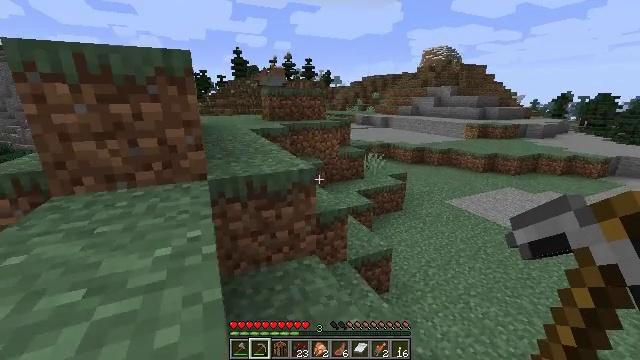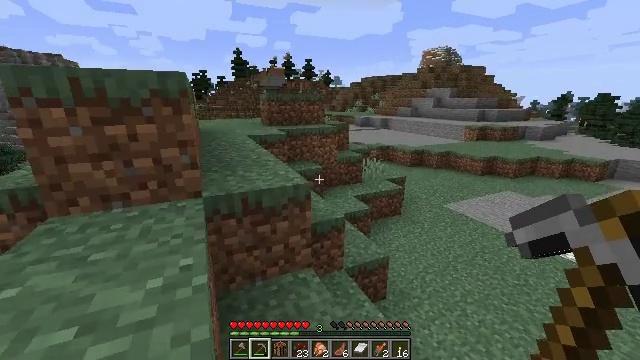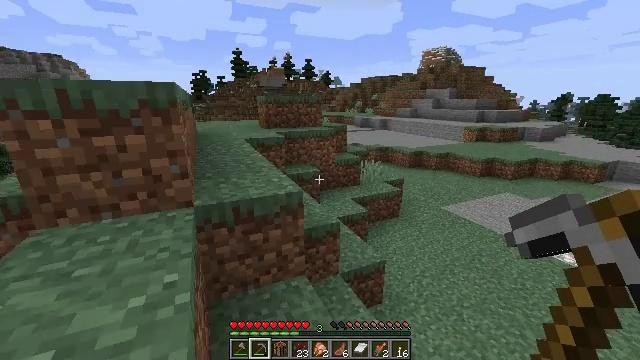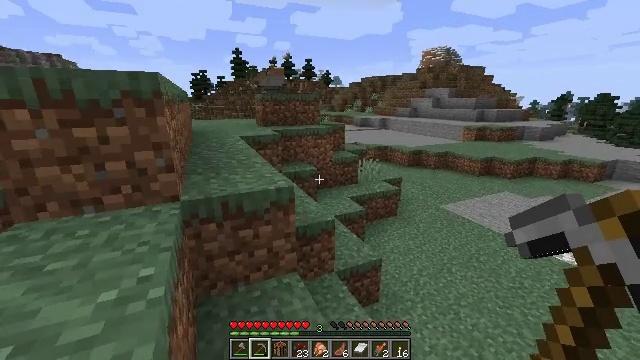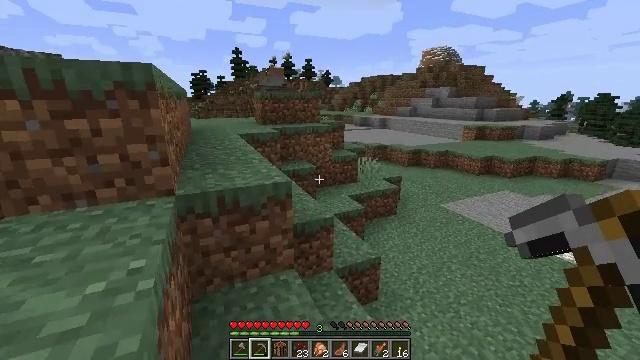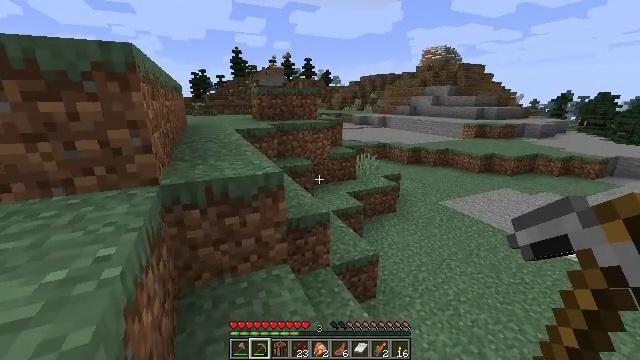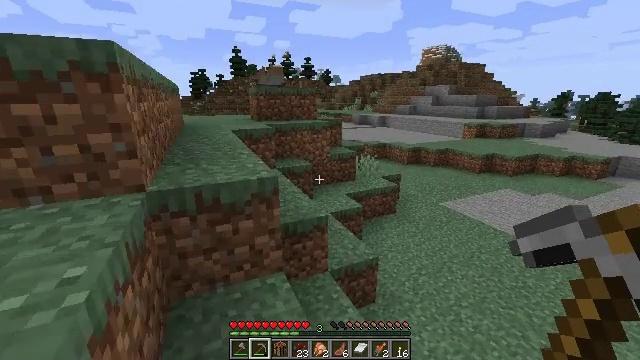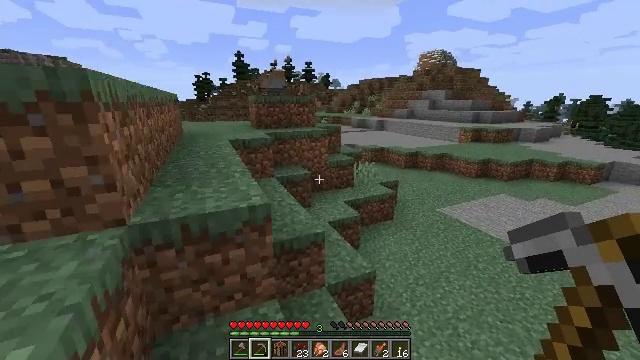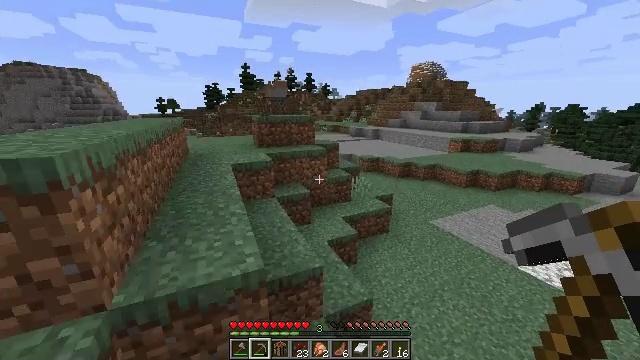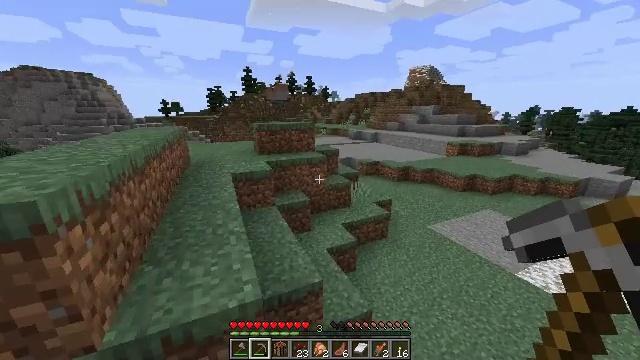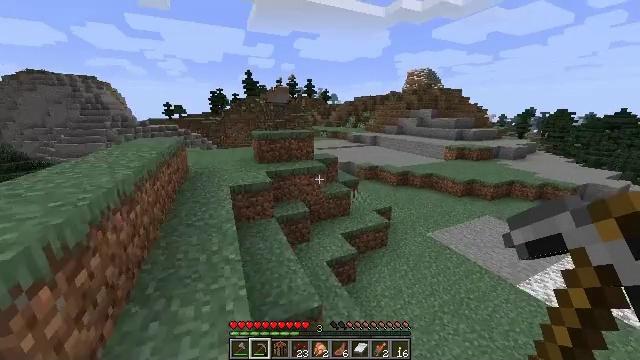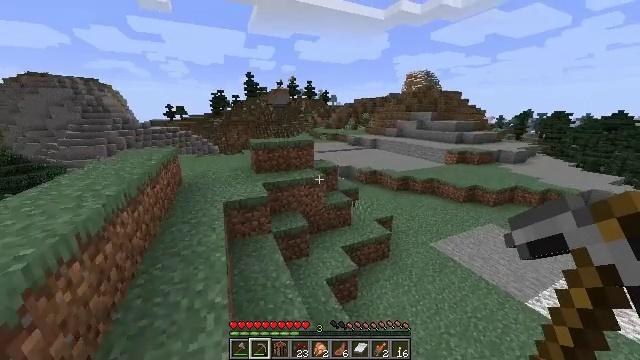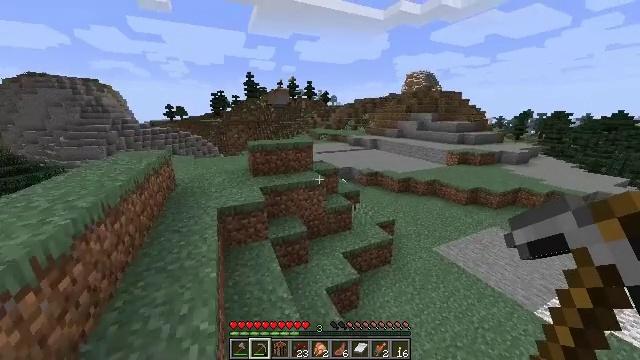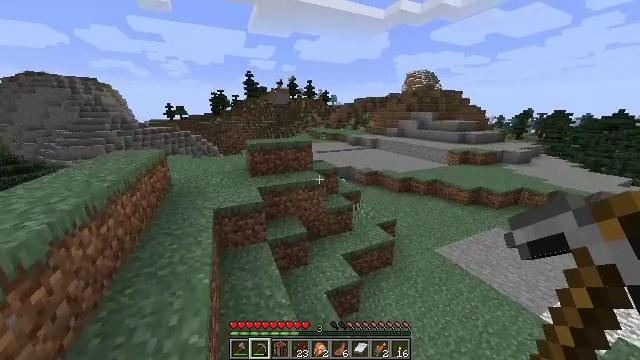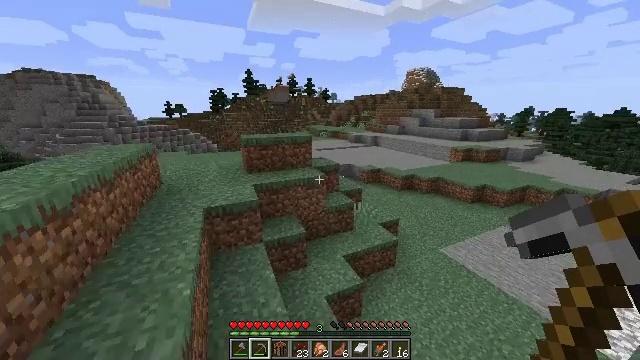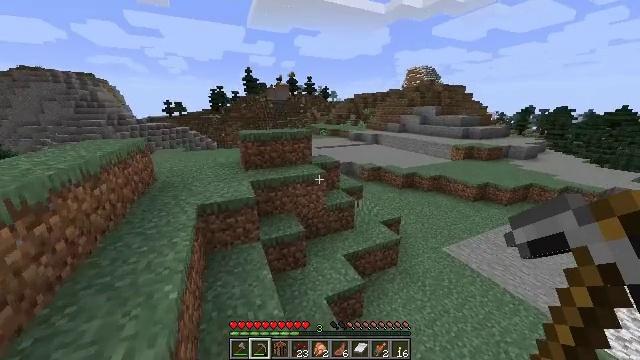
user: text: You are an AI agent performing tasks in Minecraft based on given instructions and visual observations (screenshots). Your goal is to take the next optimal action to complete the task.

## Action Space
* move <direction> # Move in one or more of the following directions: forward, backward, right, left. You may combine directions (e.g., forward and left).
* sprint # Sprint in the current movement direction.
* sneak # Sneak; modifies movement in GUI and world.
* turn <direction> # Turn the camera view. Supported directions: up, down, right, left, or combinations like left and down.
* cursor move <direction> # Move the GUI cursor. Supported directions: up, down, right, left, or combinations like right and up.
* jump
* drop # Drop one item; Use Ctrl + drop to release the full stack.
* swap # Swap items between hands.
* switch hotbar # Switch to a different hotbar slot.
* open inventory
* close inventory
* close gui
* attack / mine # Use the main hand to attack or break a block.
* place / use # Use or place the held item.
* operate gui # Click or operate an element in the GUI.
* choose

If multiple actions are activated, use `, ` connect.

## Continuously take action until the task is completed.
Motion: motion action
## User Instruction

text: Break the dandelion to obtain it.
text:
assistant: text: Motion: move forward, jump
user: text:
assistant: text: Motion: move forward, jump
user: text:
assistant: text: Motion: move forward, jump
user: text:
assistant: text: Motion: move forward, jump
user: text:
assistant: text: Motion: move forward, jump
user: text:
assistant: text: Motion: move forward, sprint, jump
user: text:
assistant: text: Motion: move forward, sprint, jump
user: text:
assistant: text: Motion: move forward, sprint, jump
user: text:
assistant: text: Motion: move forward, sprint, jump
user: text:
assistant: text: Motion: move forward, sprint, jump
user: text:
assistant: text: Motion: move forward, sprint, jump
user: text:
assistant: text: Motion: move forward, sprint, jump
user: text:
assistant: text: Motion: move forward, sprint, jump
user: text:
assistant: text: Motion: move forward, sprint, jump
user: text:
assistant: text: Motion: move forward, sprint, jump
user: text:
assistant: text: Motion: move forward, sprint, jump
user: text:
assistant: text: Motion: move forward, sprint, jump
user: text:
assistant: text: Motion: move forward, sprint, jump
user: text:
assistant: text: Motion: move forward, sprint, jump
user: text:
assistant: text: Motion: move forward, sprint, jump
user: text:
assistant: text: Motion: move forward, sprint, jump
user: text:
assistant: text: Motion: move forward, sprint, jump
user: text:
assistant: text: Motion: move forward, sprint, jump
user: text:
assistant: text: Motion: move forward, sprint, jump
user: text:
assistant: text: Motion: move forward, sprint, jump
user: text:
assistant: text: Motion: move forward, sprint, jump
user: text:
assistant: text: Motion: move forward, sprint, jump
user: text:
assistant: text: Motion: move forward, sprint, jump
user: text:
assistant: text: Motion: move forward, sprint, jump
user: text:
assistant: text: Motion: move forward, sprint, jump